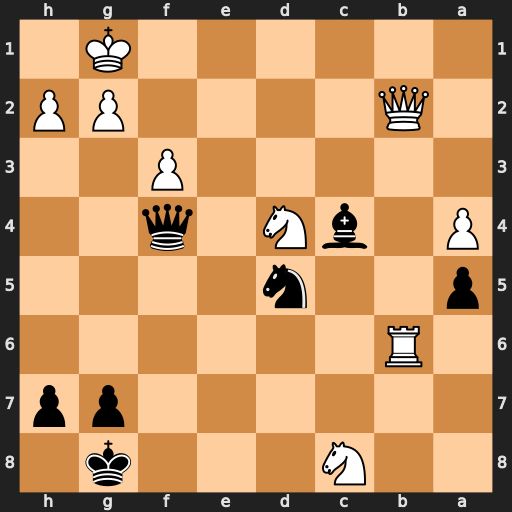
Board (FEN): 2N3k1/6pp/1R6/p2n4/P1bN1q2/5P2/1Q4PP/6K1
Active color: b
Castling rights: -
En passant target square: -
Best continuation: Qe3+ Qf2 Qc1+ Qe1 Qxe1#